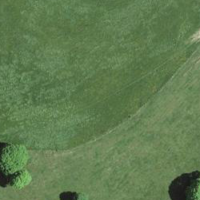
EUNIS habitat code: 23
Species observed at this site:
Prunella vulgaris